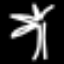
Label: palm tree